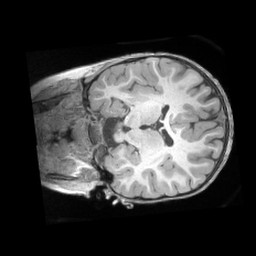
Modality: T1w
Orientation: coronal
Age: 4
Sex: male
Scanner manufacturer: siemens
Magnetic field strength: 3 T
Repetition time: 2.53 s
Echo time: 0.00164 s